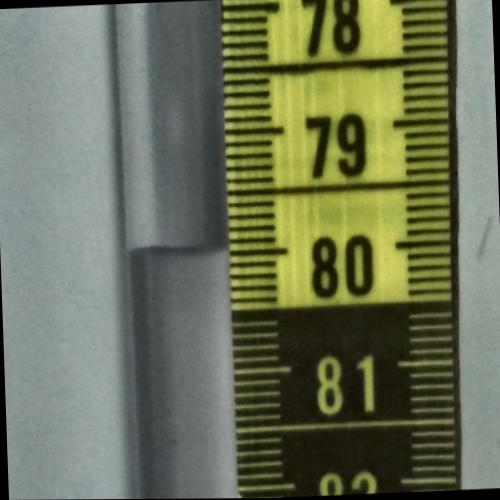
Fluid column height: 79.9 cm